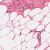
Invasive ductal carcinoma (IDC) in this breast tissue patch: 0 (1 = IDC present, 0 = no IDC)